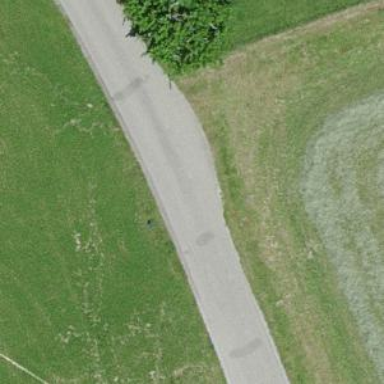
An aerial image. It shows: Passing place on the road.